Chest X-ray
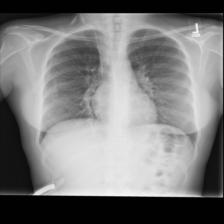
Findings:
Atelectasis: negative
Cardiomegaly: negative
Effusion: negative
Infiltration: negative
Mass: negative
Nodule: negative
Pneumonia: negative
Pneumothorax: negative
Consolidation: negative
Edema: negative
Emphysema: negative
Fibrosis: negative
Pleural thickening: negative
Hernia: negative